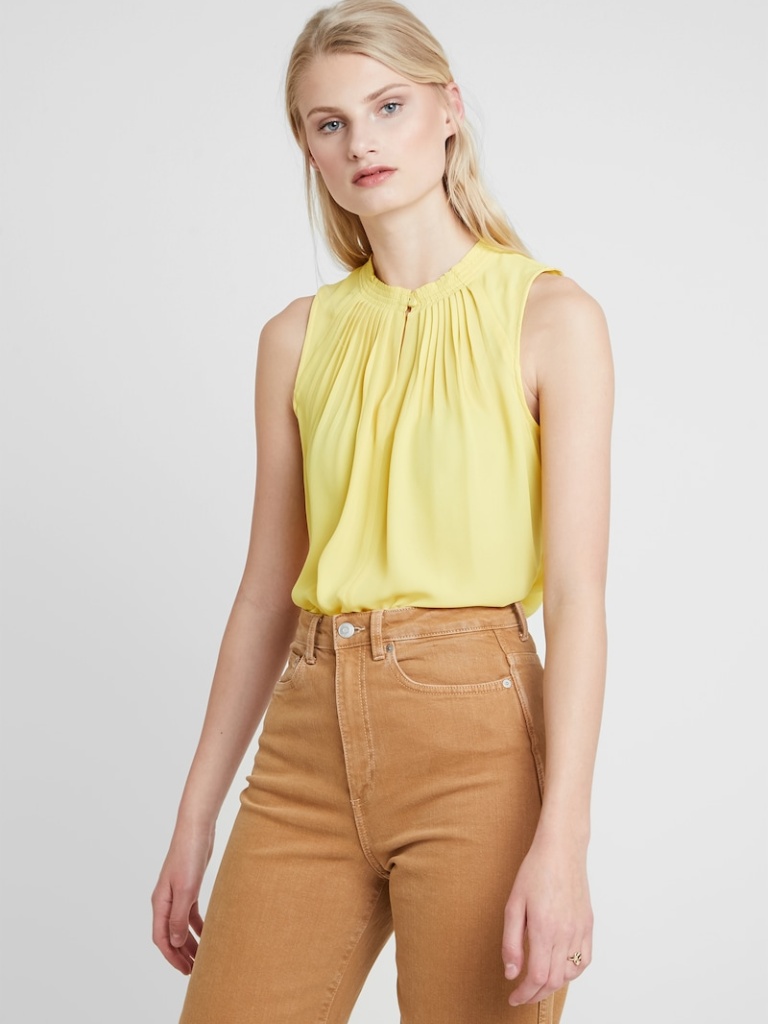
satin relaxed sleeveless hip length Fully Tucked in crew blouse